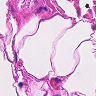
Metastatic tissue present: no